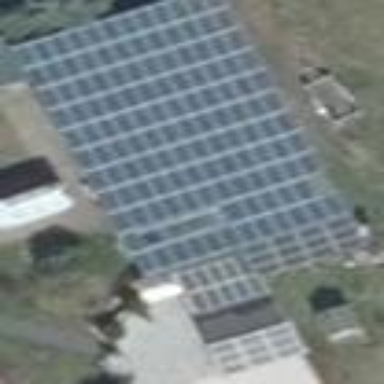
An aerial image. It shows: Building equipped with solar photovoltaic panel for generating electricity. The small installation is solar power generator.